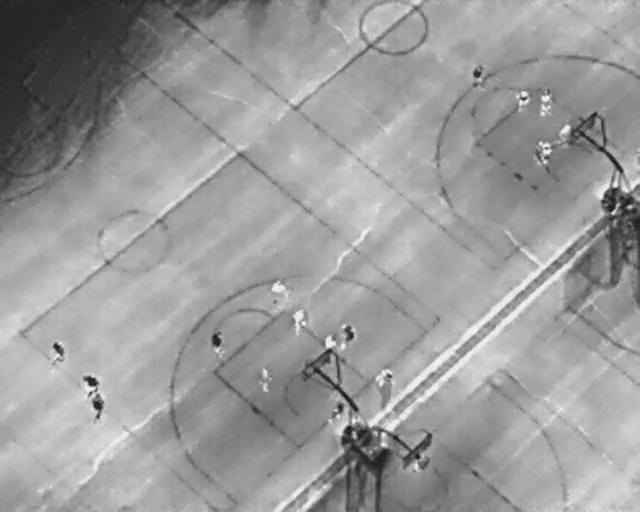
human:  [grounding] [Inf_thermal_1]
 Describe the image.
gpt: In the satellite image, there is  <ref>1 large person </ref> <box>[[6, 67, 11, 70, 2]]</box> located at left,  <ref>2 large person </ref> <box>[[12, 73, 16, 76, 2], [13, 77, 17, 80, 2]]</box> located at bottom left,  <ref>3 large person </ref> <box>[[31, 66, 36, 68, 2], [41, 55, 45, 58, 2], [52, 64, 57, 67, 2]]</box> located at center,  <ref>1 medium person </ref> <box>[[39, 72, 43, 74, 2]]</box> located at bottom,  <ref>2 medium person </ref> <box>[[44, 61, 48, 63, 2], [50, 65, 52, 67, 2]]</box> located at center,  <ref>5 medium person </ref> <box>[[72, 13, 76, 15, 2], [79, 18, 83, 20, 2], [83, 18, 87, 20, 2], [83, 29, 87, 30, 2], [86, 24, 90, 27, 2]]</box> located at top right,  <ref>2 large person </ref> <box>[[58, 72, 61, 75, 2], [64, 88, 67, 92, 2]]</box> located at bottom.